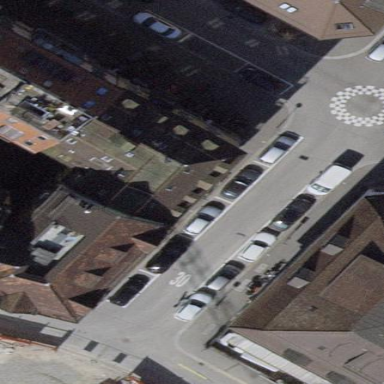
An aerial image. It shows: Parking lane.